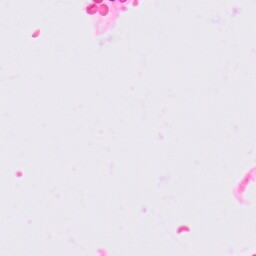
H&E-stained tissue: Lung